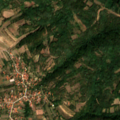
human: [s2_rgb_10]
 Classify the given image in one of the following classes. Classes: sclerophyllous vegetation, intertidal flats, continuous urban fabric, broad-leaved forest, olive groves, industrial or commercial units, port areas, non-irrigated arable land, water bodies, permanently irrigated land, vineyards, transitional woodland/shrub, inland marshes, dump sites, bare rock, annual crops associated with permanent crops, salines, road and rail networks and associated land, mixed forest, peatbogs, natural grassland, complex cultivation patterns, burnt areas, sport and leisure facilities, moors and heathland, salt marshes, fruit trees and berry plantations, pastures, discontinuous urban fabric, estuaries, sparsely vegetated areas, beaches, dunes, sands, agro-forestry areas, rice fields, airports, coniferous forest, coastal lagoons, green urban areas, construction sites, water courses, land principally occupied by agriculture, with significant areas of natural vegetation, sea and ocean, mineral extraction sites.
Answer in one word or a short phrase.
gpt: discontinuous urban fabric, non-irrigated arable land, complex cultivation patterns, land principally occupied by agriculture, with significant areas of natural vegetation, broad-leaved forest